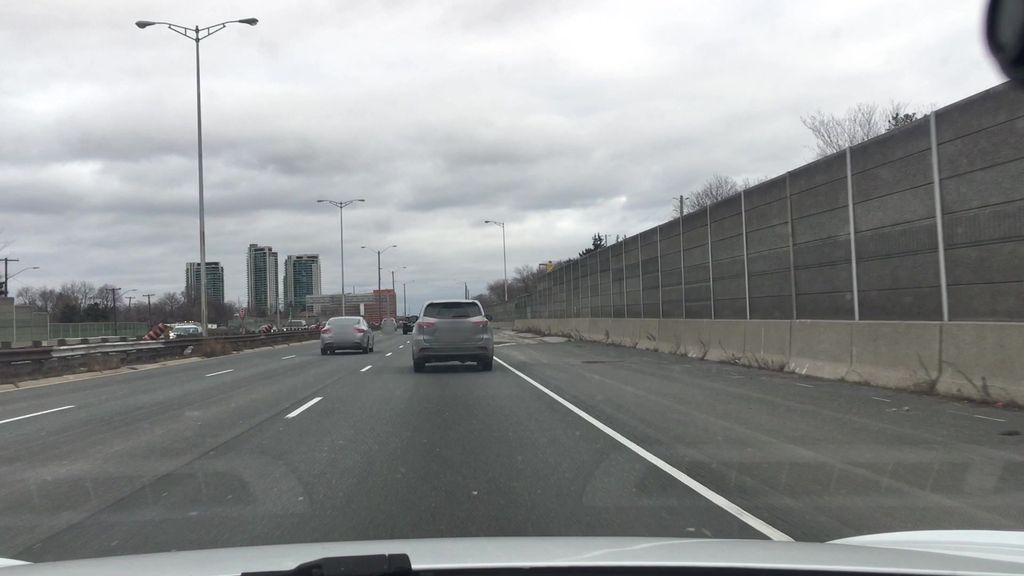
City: toronto